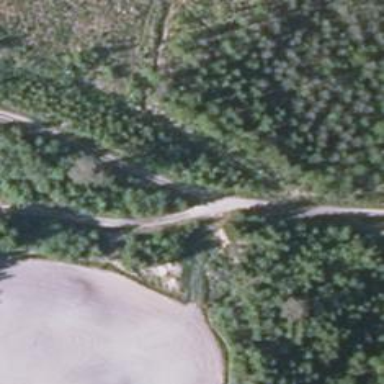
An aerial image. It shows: Unclassified road.